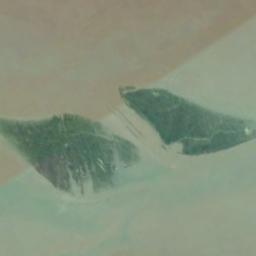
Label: island